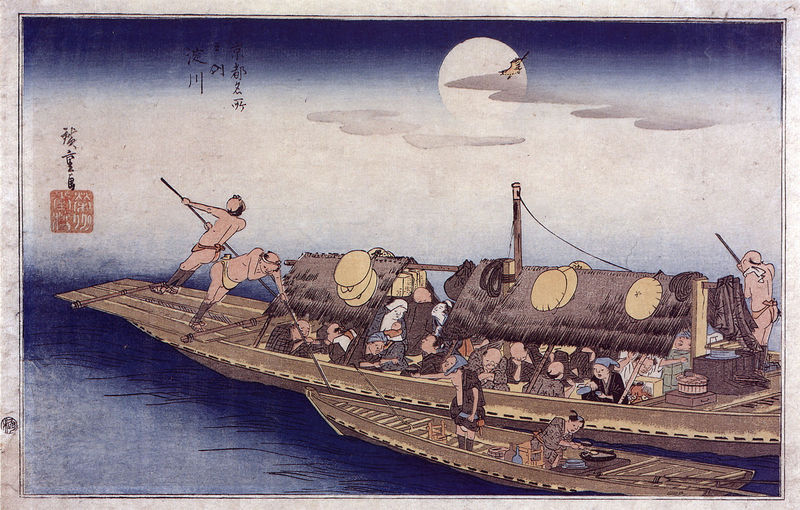
Titel: Der Fluss Yodo; aus der Serie: Berühmte Plätze von Kyoto
Künstler: Utagawa Hiroshige
Institution: Wisconsin, Chazen Museum of Art, E. B. Van Vleck Collection
Schlagwörter: blau, meer, vogel, wasser, wolken, fluss, menschen, see, hüte, dach, wolke, händler, boot, ruder, japan, schiff, schrift, essen, ruderer, japanisch, mond, stangen, restaurant, holzdruck, kochen, siegel, sigel